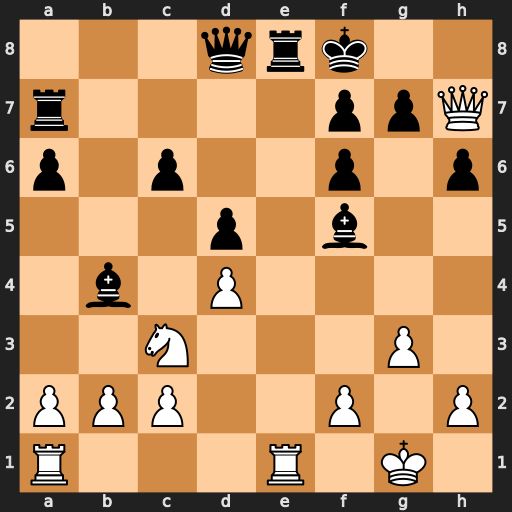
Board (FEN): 3qrk2/r4ppQ/p1p2p1p/3p1b2/1b1P4/2N3P1/PPP2P1P/R3R1K1
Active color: w
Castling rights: -
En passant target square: -
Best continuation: Qh8#